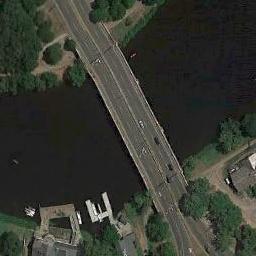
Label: bridge